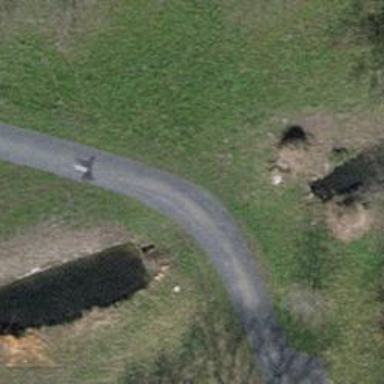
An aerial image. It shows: Footway bridge.